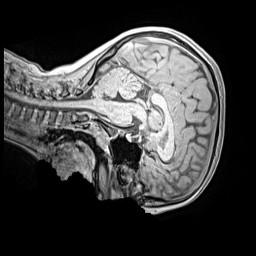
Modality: MP2RAGE
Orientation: sagittal
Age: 10
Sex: female
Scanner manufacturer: siemens
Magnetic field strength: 3 T
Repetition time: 4 s
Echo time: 0.00299 s